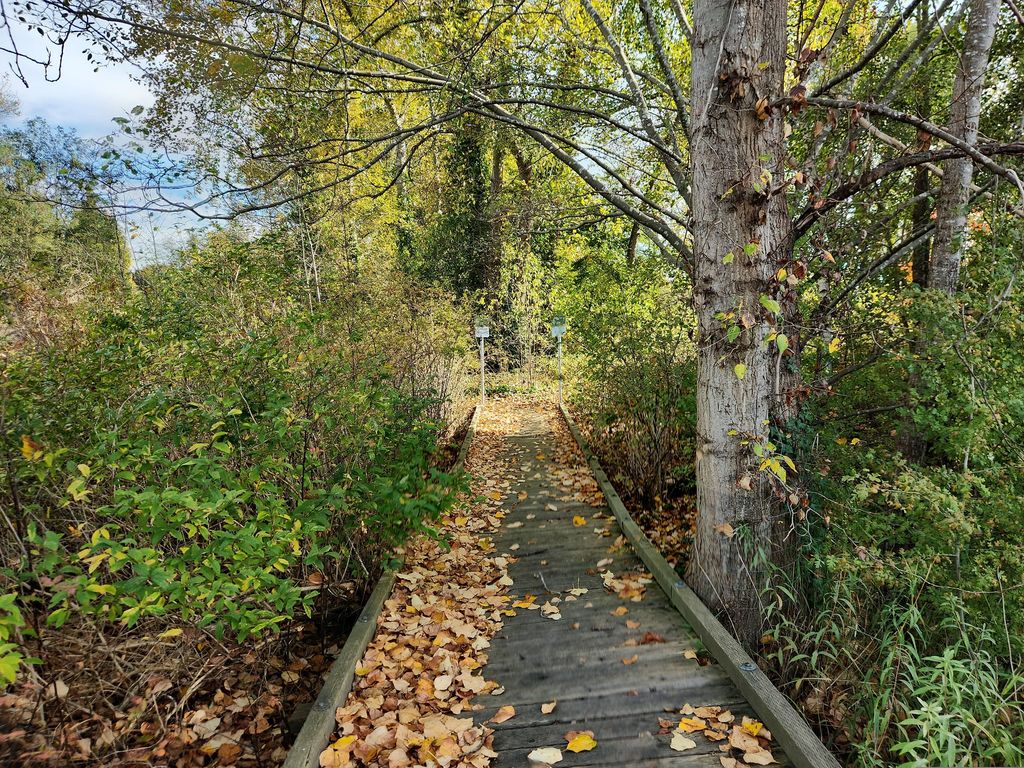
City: vancouver